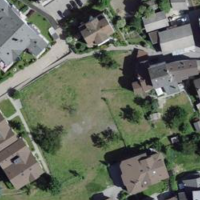
EUNIS habitat code: 55
Species observed at this site:
Rhamnus cathartica